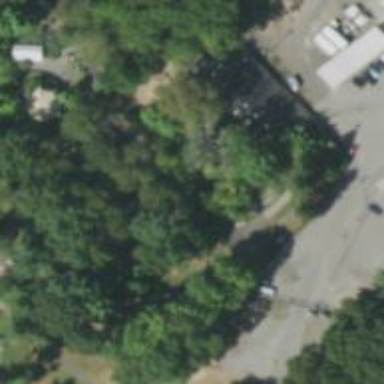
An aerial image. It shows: Miniature railway.